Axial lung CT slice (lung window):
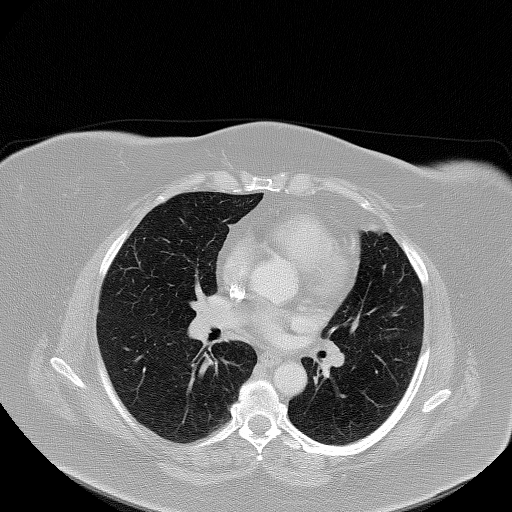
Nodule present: no